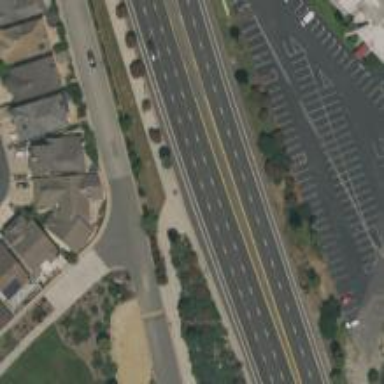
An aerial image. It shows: Trunk highway.